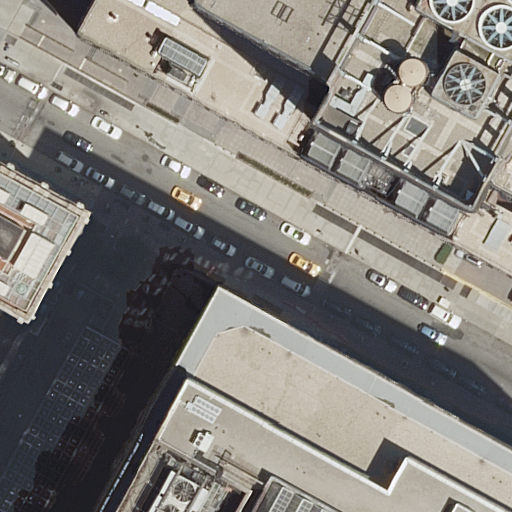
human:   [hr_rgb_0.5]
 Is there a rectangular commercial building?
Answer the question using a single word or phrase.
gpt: yes

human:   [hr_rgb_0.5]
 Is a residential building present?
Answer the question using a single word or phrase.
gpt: yes

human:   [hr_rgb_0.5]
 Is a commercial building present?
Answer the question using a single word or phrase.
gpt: yes

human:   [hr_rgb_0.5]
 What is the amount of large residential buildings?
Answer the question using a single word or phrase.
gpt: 1

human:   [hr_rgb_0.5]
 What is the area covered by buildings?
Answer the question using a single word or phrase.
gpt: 1787m2

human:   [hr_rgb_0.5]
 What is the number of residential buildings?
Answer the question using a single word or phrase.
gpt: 3

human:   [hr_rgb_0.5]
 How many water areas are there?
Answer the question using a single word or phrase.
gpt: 0

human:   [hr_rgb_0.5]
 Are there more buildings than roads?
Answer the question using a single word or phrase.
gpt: yes

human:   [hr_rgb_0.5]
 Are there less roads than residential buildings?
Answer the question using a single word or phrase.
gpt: yes

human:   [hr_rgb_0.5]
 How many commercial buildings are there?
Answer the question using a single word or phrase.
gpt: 2

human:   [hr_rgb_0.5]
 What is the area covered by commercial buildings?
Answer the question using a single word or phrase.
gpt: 650m2

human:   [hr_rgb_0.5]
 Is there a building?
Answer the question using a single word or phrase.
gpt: yes

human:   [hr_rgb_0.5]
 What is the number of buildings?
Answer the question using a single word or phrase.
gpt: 5

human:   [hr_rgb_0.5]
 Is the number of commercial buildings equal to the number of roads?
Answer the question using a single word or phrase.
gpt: yes

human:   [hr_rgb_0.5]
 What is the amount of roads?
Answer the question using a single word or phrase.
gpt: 2

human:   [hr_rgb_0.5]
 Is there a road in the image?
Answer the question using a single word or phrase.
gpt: yes

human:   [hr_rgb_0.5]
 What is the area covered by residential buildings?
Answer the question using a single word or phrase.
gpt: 1136m2

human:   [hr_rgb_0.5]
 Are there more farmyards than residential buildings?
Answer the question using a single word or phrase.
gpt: no

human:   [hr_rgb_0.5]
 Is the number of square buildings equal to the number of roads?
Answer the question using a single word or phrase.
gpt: no

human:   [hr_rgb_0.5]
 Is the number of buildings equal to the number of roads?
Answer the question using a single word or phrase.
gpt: no

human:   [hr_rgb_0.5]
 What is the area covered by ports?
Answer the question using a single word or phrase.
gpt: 0m2

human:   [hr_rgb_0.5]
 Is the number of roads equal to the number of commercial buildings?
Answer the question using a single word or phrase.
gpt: yes

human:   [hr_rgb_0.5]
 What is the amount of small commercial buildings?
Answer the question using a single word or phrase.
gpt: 0

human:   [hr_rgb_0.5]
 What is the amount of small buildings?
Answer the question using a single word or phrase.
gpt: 0

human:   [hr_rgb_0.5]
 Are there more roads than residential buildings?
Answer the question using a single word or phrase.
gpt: no

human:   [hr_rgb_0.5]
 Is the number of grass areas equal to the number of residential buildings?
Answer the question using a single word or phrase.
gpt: no

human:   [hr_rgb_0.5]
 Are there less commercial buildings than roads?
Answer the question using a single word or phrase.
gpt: no

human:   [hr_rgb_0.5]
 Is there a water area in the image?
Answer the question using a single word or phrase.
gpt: no

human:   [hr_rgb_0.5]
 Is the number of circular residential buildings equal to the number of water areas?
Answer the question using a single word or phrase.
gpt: yes

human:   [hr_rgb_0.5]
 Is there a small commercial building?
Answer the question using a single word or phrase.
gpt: no

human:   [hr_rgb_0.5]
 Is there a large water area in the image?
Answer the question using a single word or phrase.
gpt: no

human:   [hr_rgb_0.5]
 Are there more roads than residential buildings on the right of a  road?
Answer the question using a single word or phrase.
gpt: yes

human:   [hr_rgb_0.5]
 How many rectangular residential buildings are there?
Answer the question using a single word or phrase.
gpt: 2

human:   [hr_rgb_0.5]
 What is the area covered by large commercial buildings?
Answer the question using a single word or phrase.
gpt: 0m2

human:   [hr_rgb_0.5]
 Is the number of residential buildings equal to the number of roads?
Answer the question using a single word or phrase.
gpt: no

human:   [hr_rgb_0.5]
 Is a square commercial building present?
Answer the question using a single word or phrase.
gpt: no

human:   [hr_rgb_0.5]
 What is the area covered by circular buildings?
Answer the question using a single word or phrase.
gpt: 0m2

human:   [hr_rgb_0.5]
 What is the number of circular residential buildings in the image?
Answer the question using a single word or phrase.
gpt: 0

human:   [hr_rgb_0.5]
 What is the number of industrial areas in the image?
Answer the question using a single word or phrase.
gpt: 0

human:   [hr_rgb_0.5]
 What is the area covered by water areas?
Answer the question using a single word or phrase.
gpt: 0m2

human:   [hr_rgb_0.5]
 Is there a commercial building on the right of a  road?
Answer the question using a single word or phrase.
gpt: yes

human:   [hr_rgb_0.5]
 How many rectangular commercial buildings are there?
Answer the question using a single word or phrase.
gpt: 2

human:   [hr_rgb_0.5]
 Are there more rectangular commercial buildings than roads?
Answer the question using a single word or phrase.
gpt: no

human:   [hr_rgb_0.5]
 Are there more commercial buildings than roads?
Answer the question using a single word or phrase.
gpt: no

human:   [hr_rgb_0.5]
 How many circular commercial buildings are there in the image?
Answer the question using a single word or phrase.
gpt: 0

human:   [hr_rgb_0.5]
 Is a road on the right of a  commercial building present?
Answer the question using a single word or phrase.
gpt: yes

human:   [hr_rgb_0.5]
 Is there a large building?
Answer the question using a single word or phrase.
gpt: yes

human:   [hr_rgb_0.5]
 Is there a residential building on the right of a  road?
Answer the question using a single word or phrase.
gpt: yes

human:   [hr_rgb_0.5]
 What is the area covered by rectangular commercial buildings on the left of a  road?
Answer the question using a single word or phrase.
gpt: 150m2

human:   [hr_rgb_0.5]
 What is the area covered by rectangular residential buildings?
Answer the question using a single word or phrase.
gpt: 391m2

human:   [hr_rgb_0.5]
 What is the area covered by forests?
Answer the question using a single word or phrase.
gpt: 0m2

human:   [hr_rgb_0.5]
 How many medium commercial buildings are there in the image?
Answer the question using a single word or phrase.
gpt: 2

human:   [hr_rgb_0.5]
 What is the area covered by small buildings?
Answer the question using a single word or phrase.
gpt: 0m2

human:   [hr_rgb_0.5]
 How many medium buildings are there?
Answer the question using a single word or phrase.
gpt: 4

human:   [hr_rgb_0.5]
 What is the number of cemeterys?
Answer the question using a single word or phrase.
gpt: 0

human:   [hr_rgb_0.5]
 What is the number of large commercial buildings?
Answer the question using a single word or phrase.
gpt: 0

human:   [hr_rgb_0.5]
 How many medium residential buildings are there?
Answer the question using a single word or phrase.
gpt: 2

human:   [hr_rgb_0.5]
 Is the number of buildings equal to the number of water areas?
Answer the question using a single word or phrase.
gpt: no

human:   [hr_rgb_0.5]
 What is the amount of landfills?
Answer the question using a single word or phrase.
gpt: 0

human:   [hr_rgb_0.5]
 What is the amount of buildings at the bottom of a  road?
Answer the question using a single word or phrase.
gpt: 2

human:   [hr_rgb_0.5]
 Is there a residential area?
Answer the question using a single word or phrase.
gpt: no

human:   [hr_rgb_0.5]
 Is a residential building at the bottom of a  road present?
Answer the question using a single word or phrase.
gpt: yes

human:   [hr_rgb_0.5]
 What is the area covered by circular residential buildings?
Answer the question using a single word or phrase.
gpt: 0m2

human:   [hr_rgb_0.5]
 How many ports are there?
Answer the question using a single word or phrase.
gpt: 0